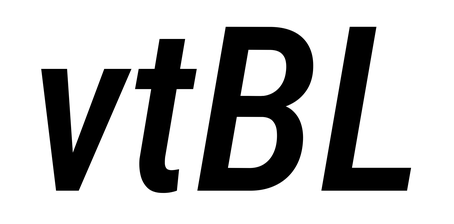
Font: Roboto-Italic_Condensed_Medium_Italic